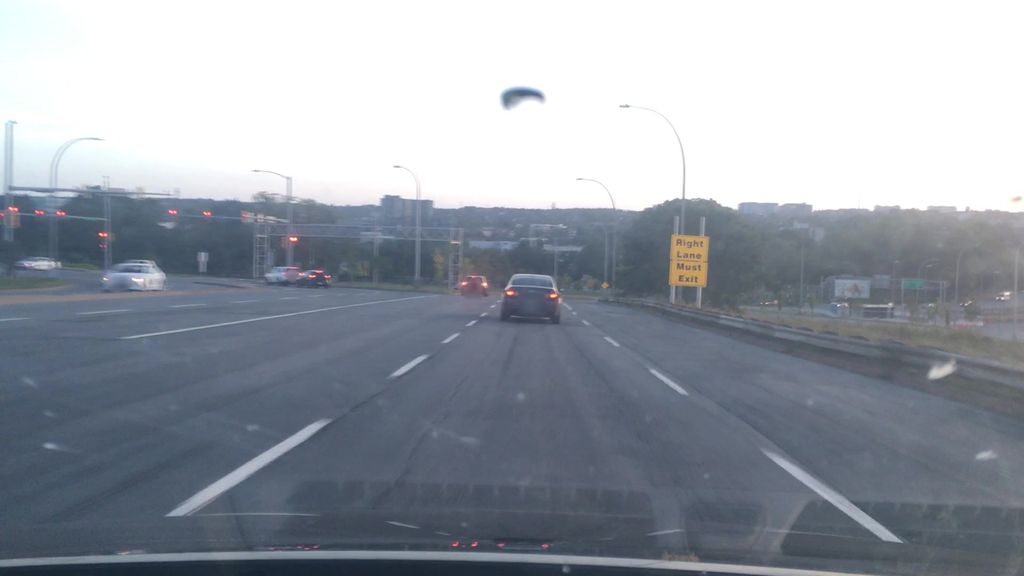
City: halifax